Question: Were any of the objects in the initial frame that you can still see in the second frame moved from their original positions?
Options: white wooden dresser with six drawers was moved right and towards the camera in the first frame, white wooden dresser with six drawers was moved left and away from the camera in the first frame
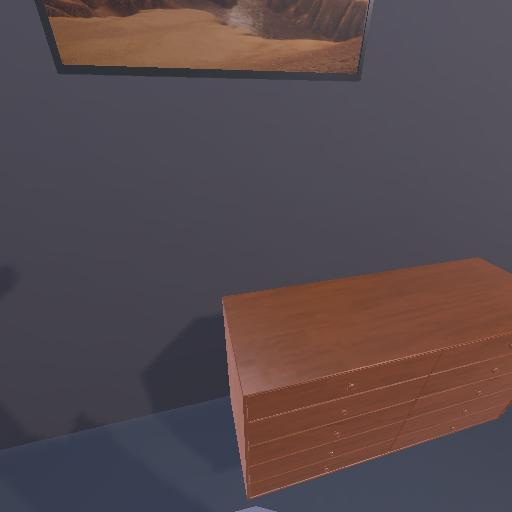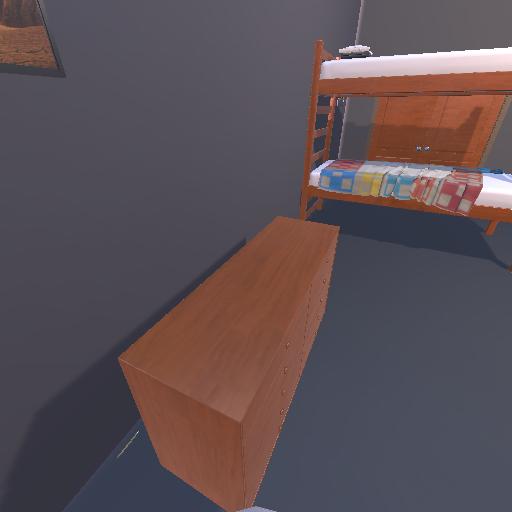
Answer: white wooden dresser with six drawers was moved right and towards the camera in the first frame